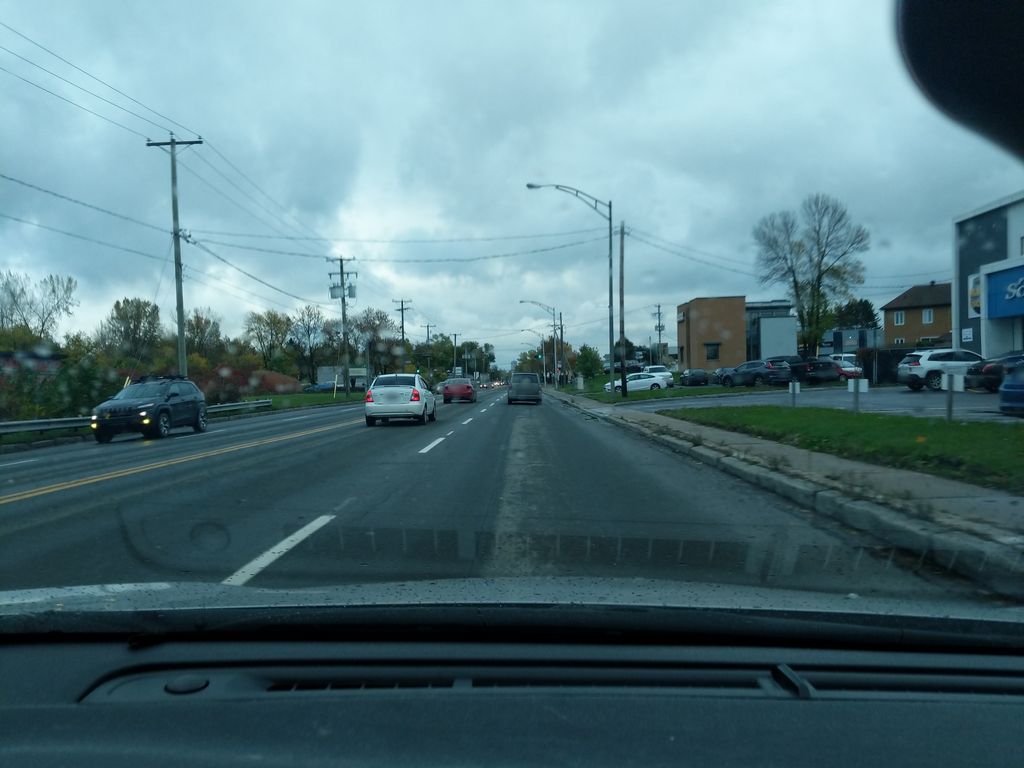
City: quebec_city